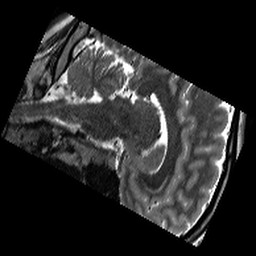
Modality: T2w
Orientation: sagittal